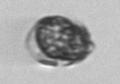
Label: Kryptoperidinium_triquetrum